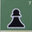
Piece: bP